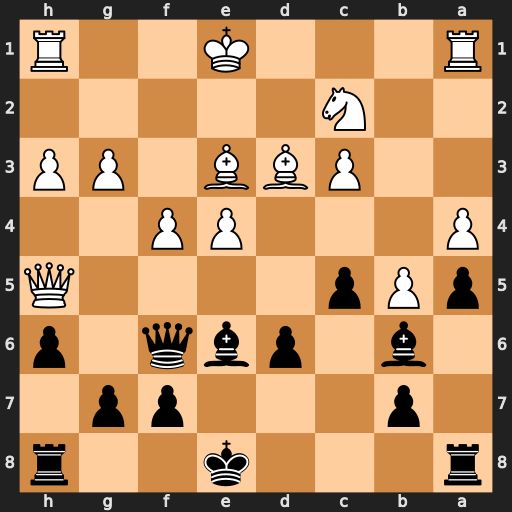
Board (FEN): r3k2r/1p3pp1/1b1pbq1p/pPp4Q/P3PP2/2PBB1PP/2N5/R3K2R
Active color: b
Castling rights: KQkq
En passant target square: -
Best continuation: Qxc3+ Kf2 Qxd3